Question: Hello guy I create a function in 'DB2 UDB for AS/400' version '07.01.0000 V7R1m0'
I use a windows with dbvisualizer to connect the server.
My function is...
'''
CREATE FUNCTION JVAOBJ.BNOWPAPOL(POL VARCHAR(10)) RETURNS DECIMAL(7,7) LANGUAGE SQL NOT
DETERMINISTIC READS SQL DATA
RETURN
(
SELECT
CASE
WHEN NUM IN (1,2)
THEN 0.3
ELSE 0.19698
END AS VALOR
FROM
LMDDTA.VERT240
WHERE
POLLIFE = POL )
'''
It return '0.3' or '0.19698' depending of POL param
To do it I delete 'DROP FUNCTION JVAOBJ.BNOWPAPOL' and run 'CREATE' until work well.
My problem is in dbvisualizer I cant see the function created

Note:
The server administrator has access to the console as400 (yes, that black screen with green letters or orange letters, which I have not much knowledge)
maybe, I can see it from here.
Note 2:
I use <URL> to connect.
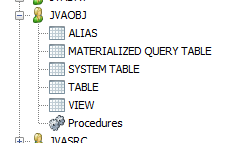
Answer: Try IBM i Navigator for web. If it is configured on your machine, you can reach it through this URL: <URL>
If it is not configured, then perhaps you can ask the admin to install the Windows client. It is part of Client Access for Windows and is called IBM i Navigator for Windows.
In either case, use the navigation tree to go to Databases > machine > Schemas > JVAOBJ > Functions. Right click your function > Definition and then choose Routine Body
Add SYSROUTINE
Another way to see the routine body is via the DB2 catalog table SYSROUTINE. 'select specific_schema, specific_name, routine_definition from sysroutine'